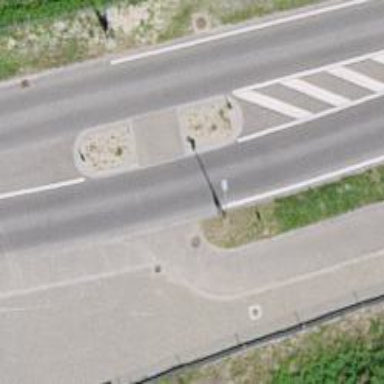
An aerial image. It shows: Crossing with island. The uncontrolled and unmarked crossing is one where pedestrians can safely navigate the road.